Question: I am working on some XAML where I have a RibbonComboBox:
'''
<RibbonComboBox SelectionBoxWidth="150" Grid.Row="0">
<RibbonGallery SelectedItem="{Binding SelectedUtilityRun, Mode=TwoWay}">
<RibbonGalleryCategory ItemsSource="{Binding UtilityRunLabels}" />
</RibbonGallery>
</RibbonComboBox>
'''
When it displays, it shows the items horizontally rather than vertically as I expected:

How do I style it to place the items vertically?
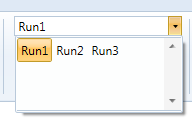
Answer: Try setting <URL> to 1:
'''
<RibbonGallery ... MaxColumnCount="1">
'''